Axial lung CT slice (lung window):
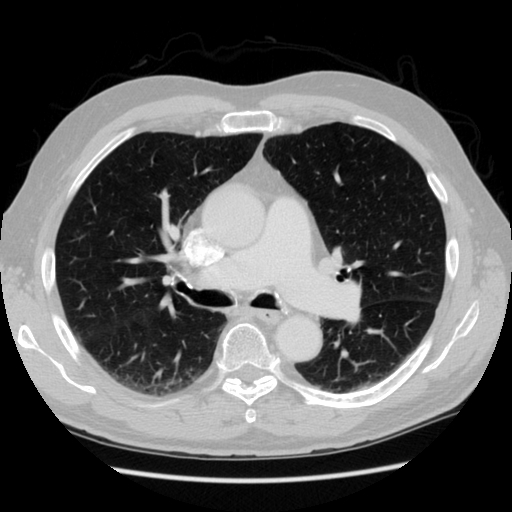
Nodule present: no